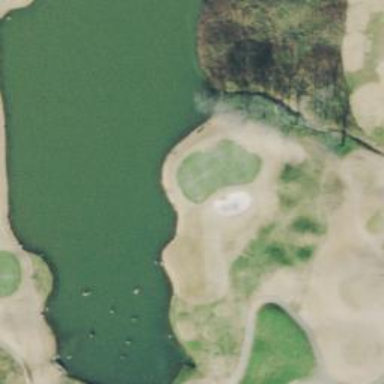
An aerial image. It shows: Golf hole.